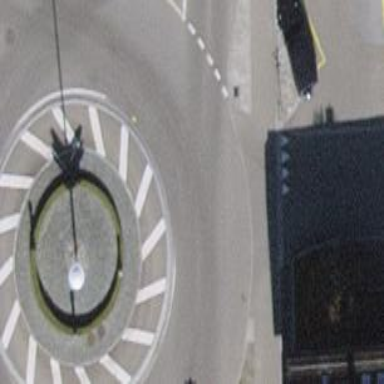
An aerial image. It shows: Secondary road leading to roundabout.